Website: home-depot
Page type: billing-address
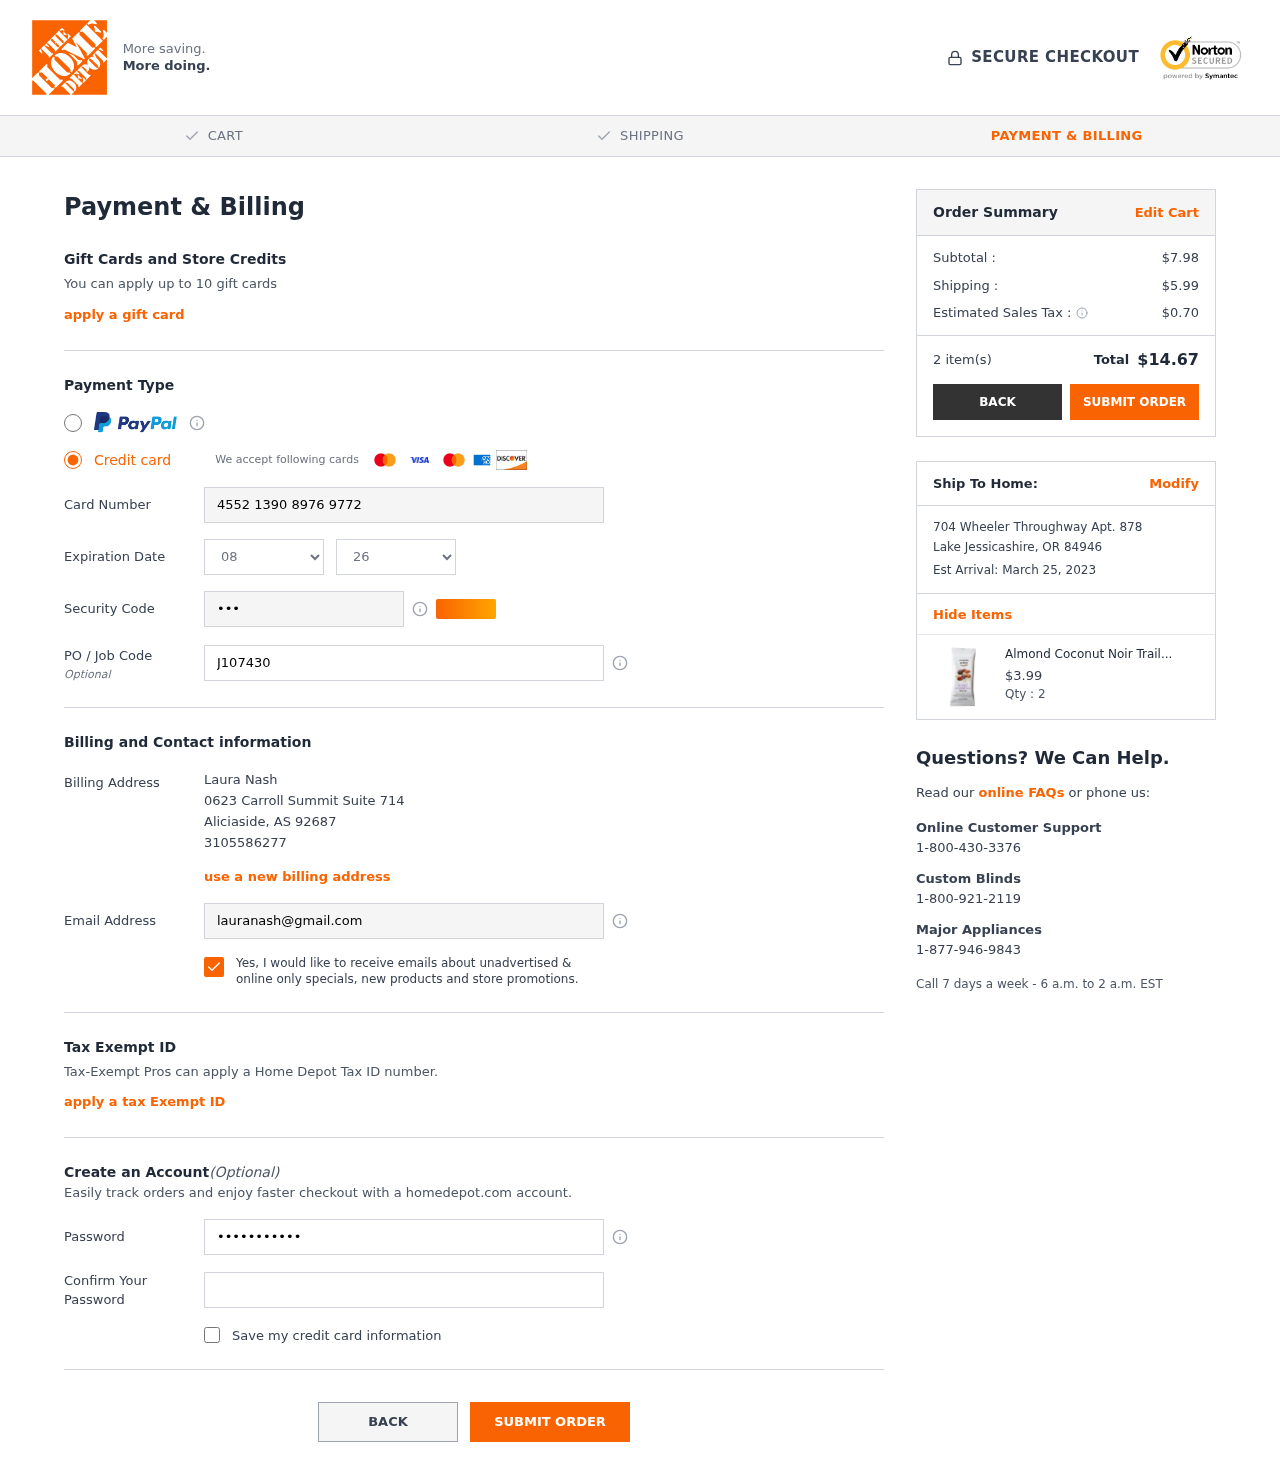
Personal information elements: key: PII_CARD_CVV
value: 852
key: PII_CARD_EXPIRY_MONTH
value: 08
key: PII_CARD_EXPIRY_YEAR
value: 26
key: PII_CARD_NUMBER
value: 4552 1390 8976 9772
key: PII_CITY
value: Aliciaside
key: PII_CITY2
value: Lake Jessicashire
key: PII_EMAIL
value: lauranash@gmail.com
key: PII_FULLNAME
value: Laura Nash
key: PII_JOB_CODE
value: J107430
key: PII_PHONE
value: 3105586277
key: PII_POSTCODE
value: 92687
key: PII_POSTCODE2
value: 84946
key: PII_STATE_ABBR
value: AS
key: PII_STATE_ABBR2
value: OR
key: PII_STREET
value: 0623 Carroll Summit Suite 714
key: PII_STREET2
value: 704 Wheeler Throughway Apt. 878
Product elements: key: PRODUCT1_NAME
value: Almond Coconut Noir Trail Mix Snack Pack, 1.5 oz single serve (Pack of 300)
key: PRODUCT1_PRICE
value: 3.99
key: PRODUCT1_QUANTITY
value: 2
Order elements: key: ORDER_SUBTOTAL
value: $7.98
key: ORDER_SHIPPING_COST
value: $5.99
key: ORDER_TAX
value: $0.70
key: ORDER_NUM_ITEMS
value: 2 item(s)
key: ORDER_TOTAL
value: $14.67
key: ORDER_DELIVERY_DATE
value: Est Arrival: March 25, 2023